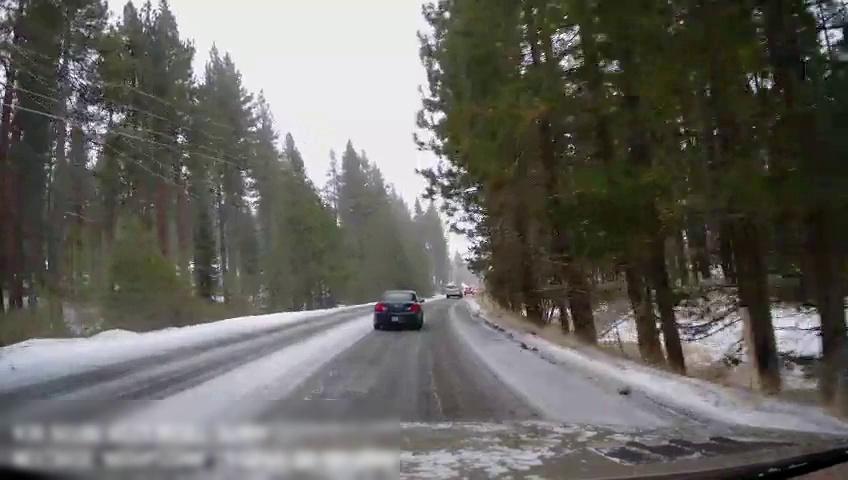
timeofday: Day
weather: Snowy
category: Drivable Space
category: Vehicles | SUV
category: Vehicles | Car
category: Lanes | Opposite Lane
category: Lanes | Opposite Lane
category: Lanes | Current Lane